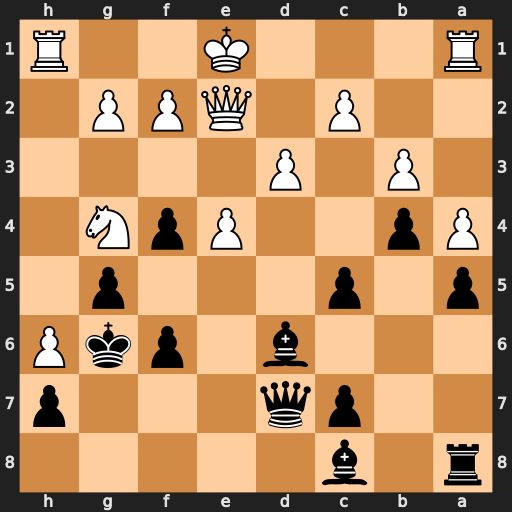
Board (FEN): r1b5/2pq3p/3b1pkP/p1p3p1/Pp2PpN1/1P1P4/2P1QPP1/R3K2R
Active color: b
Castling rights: KQ
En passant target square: -
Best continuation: Qxg4 Qxg4 Bxg4